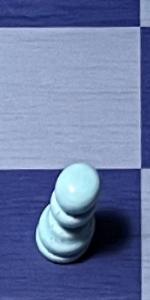
Label: Pawn_White